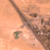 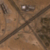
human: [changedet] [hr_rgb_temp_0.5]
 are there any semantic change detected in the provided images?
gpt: A highway perpendicular to the old one was added.